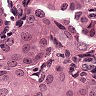
Metastatic tissue present: yes